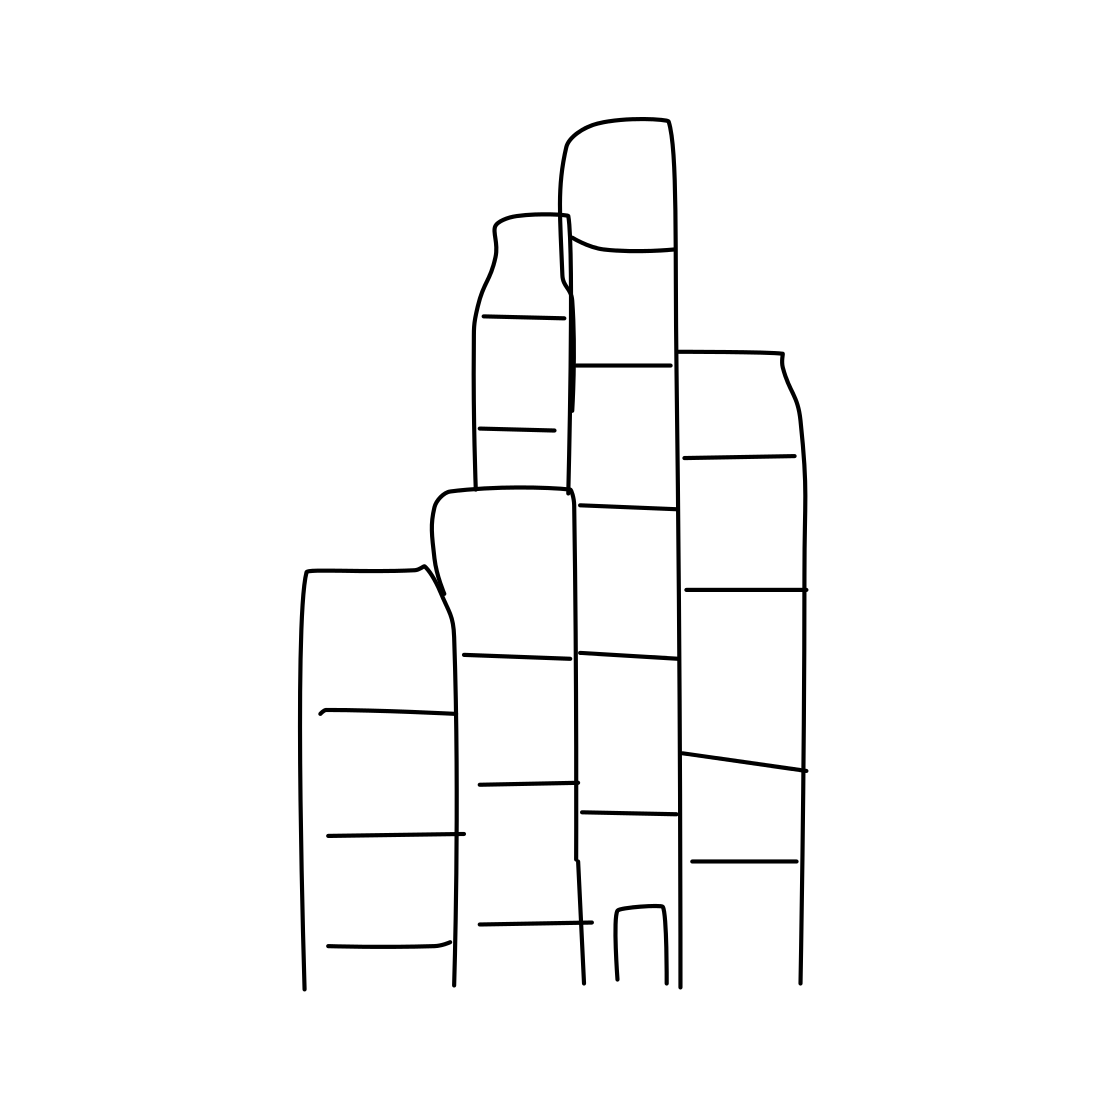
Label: skyscraper